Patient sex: M
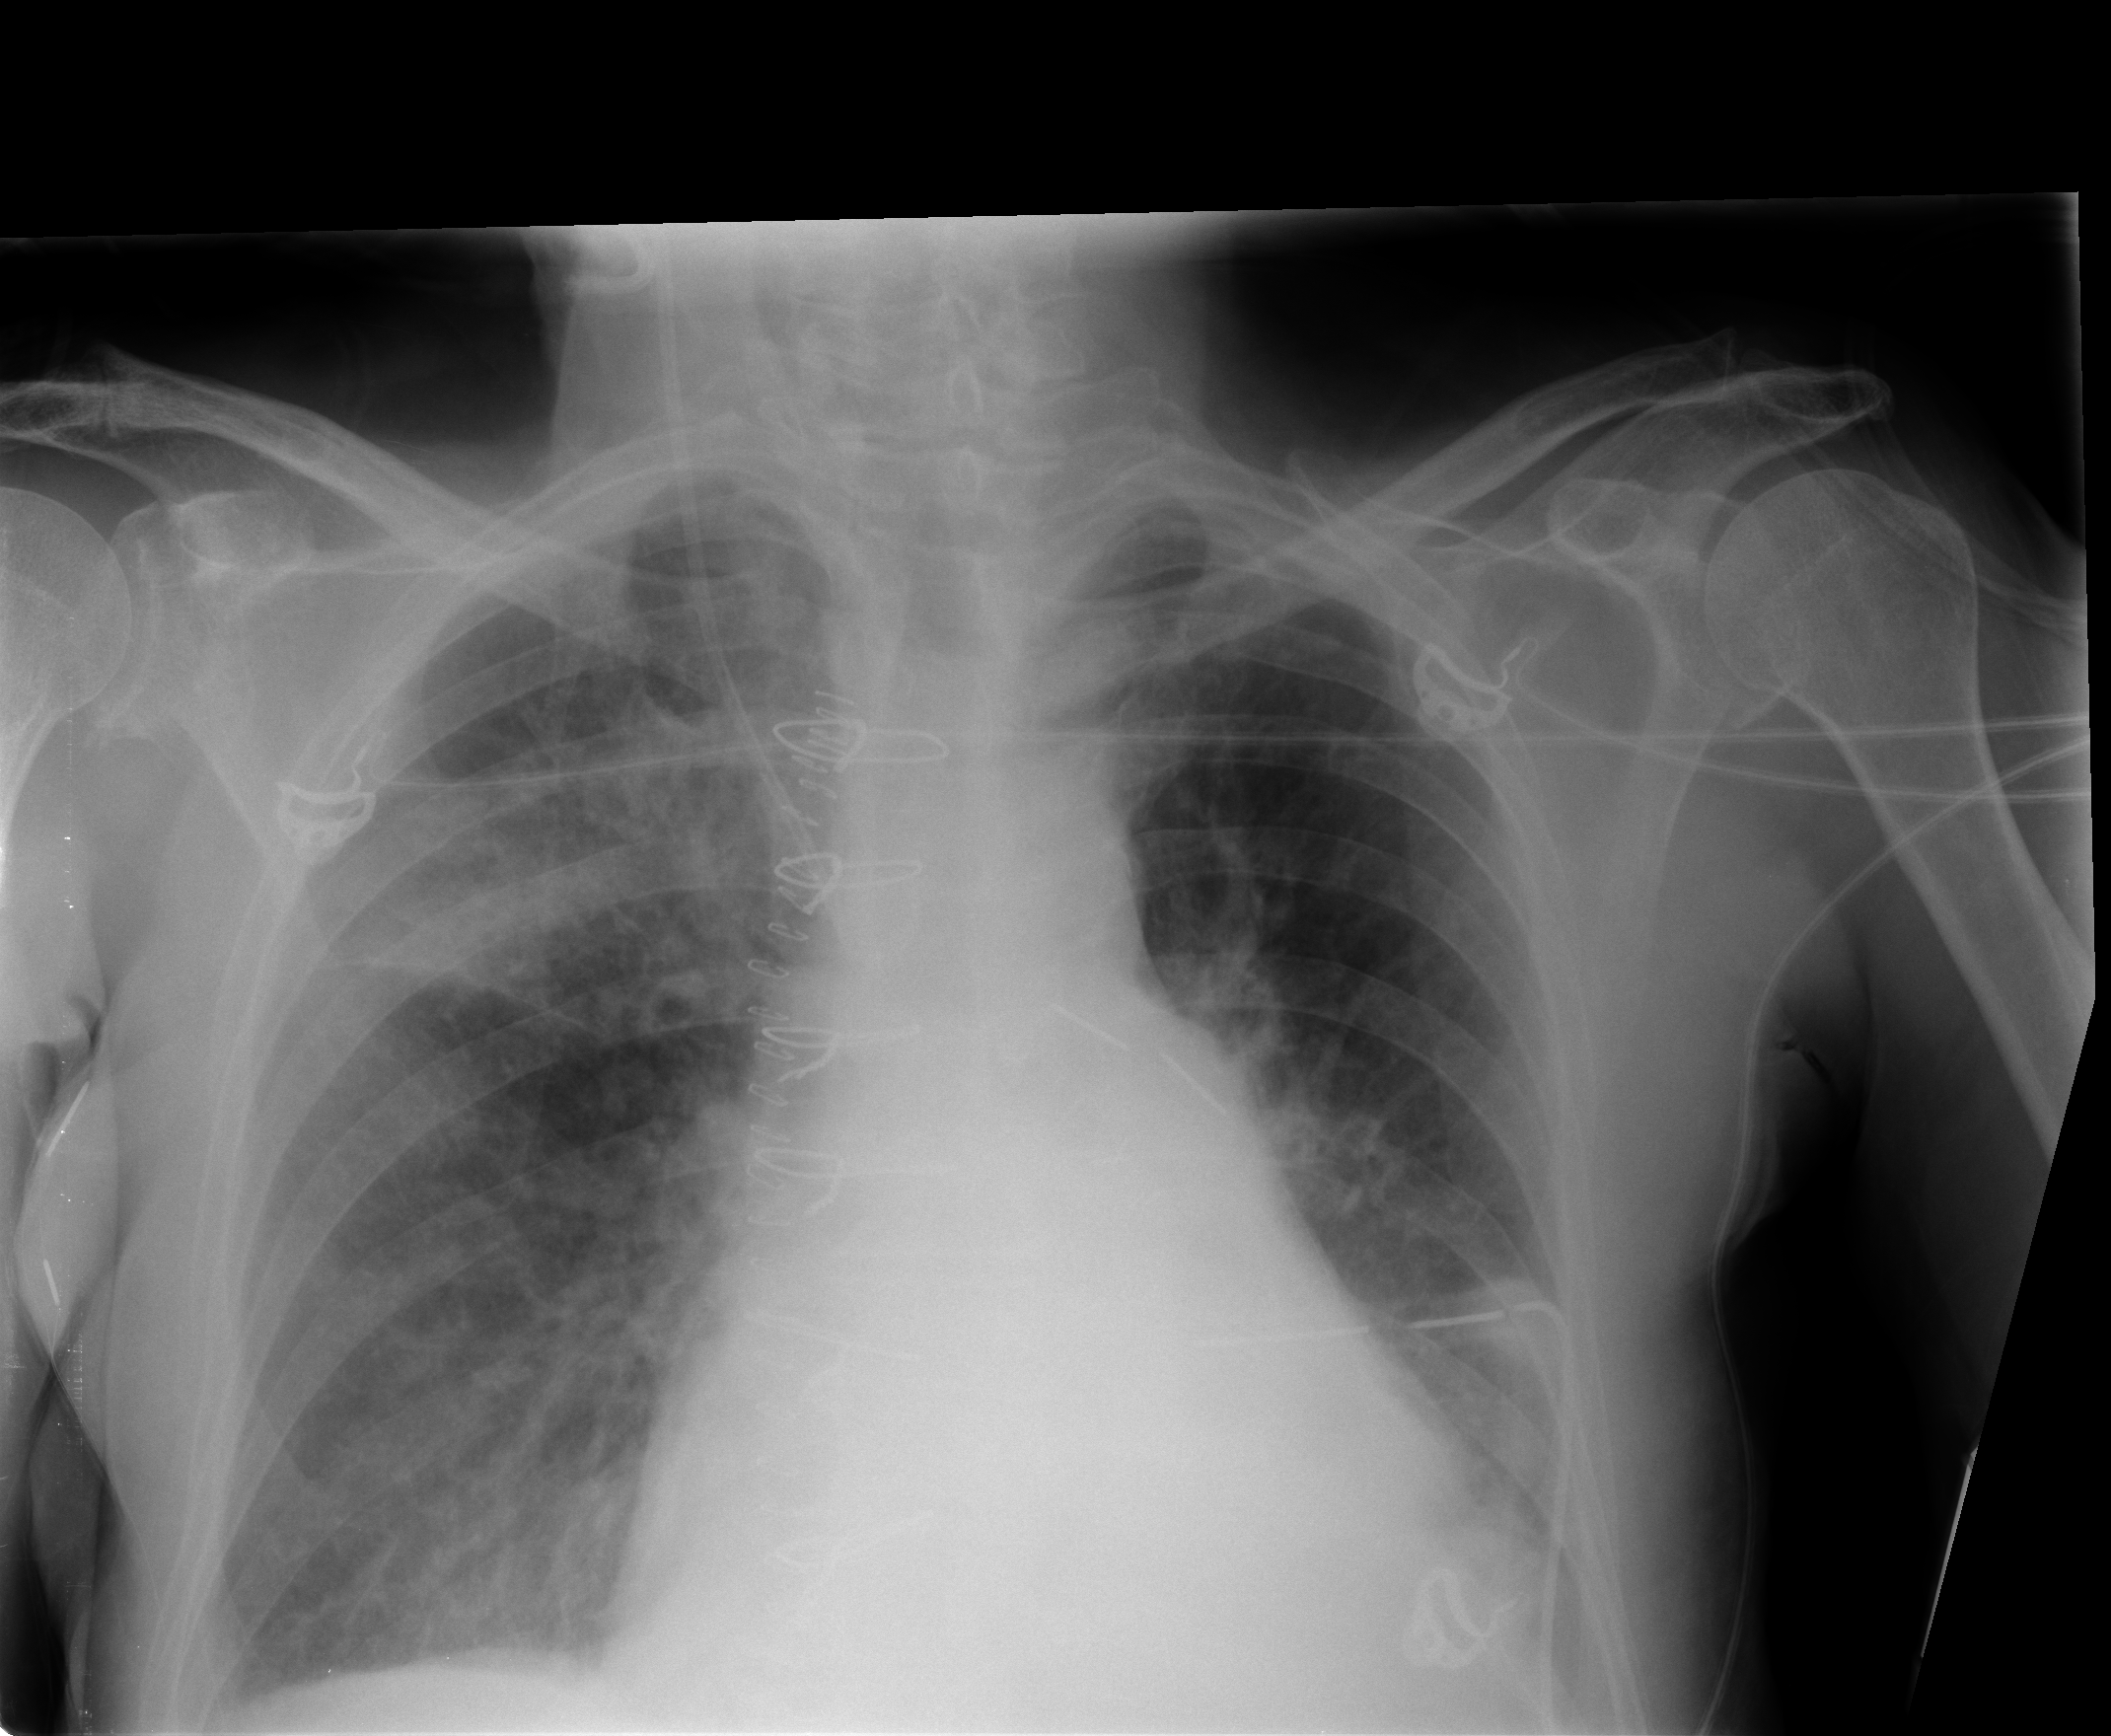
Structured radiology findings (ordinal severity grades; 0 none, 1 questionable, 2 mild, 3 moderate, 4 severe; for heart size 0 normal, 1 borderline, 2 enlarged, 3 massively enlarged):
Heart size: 2
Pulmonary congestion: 2
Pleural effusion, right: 2
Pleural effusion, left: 0
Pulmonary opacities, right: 2
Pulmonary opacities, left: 0
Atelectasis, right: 2
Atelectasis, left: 2